Question: This is what the problem looks like:

Here is the mark up:
'''
<nav class="padding_bottom">
<ul>
<li><a class="selected" href="#">Home</a></li>
<li><a href="#">Music</a></li>
<li><a href="#">Contact</a></li>
</ul>
</nav>
'''
And the styling:
'''
nav {
height: 100%;
}
nav li {
font-size: 3em;
letter-spacing: -4.5px;
text-transform: uppercase;
}
nav li:nth-child(2),
nav li:nth-child(3) {
margin-left: .25em;
}
nav a {
color: #dddddd;
}
nav a:hover, .selected {
color: black;
}
'''
I can;t figure out why this is happening. I've played around wiht a lot of the styling elements to see if anything changed, but the problem persisted.
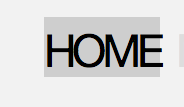
Answer: @MichaelPitluk:
It's caused by the -ve 'letter-spacing', if you remove it then the background color extends as expected. You may just need to add some padding or margin, whichever works best for your situation, to the '<a>' elements.
<URL>